Question: I set up a somehow complex project using on a with . I extended umbraco using own .Net Code in an assebmly and razor code in the backend's -section. Since some point in development I'm not able to create users in the backend anymore. I do not get any error message but there is just no user created. I did not implement a custom UsersMembershipProvider. As far as I can see I do not interfere the user creation process at all. I can not find any information in the umbraco trace log file nor in the umbracoLog table in the database. How can I further investigate what happens and solve my problem?
> Can you access the "Users" section?
Yes, there is no other problem with the section or its subpages.
> Can you get to the create screen?
Yes, it looks like it should, as far as I can see.
> At what point does the user creation fail?
I can click create, the dialog closes, the tree refreshes but the user I tried to create does not exist. There is no kind of error message.
> When you say you have "set up a somehow complex project" - does this mean that it is not your project or it is and you are implying it has just grown complex.
It is my project. I wanted to say reinstalling a clean version of umbraco would be very time consuming and presumably not an option.
I installed <URL> now for better logging but there is no exception thrown. Elmah itself is working, it logs other exceptions as it should.
These two lines are the only ones showing up in my browser console while doing the complete process (open dialog, enter data, accept dialog).

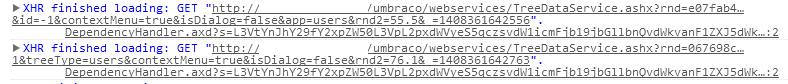
Answer: I was able to solve the problem myself. I reconfigured the umbracos' 'UsersMembershipProvider' to meet my password strength requirements like this:
'''
<add name="UsersMembershipProvider"
type="Umbraco.Web.Security.Providers.UsersMembershipProvider, Umbraco"
passwordStrengthRegularExpression="^.*(?=.{8,20})(?=.*[a-z])(?=.*[A-Z])(?=.*[_\W])(?=.*[\d]).*$"
minRequiredNonalphanumericCharacters="0"
minRequiredPasswordLength="4"
...
/>
'''
When creating a user using the umbraco backend (webinterface), 'umbraco.userTasks.Save()' is called internally. This uses 'Umbraco.Core.Security.MembershipProviderExtensions.GetUsersMembershipProvider()' to get the MembershipProvider defined in the web.config file. It then generates a random password using the standard .Net method 'GeneratePassword':
'''
Membership.GeneratePassword(usersMembershipProvider.MinRequiredPasswordLength, usersMembershipProvider.MinRequiredNonAlphanumericCharacters)
'''
Because I did not change the default values of 'MinRequiredPasswordLength' and 'MinRequiredNonAlphanumericCharacters' - the 'passwordStrengthRegularExpression' is enforced independent of those two - the new user could not be created because the password could not be set. Even when changing the parameters to '8' and '1' I can not be sure that a password matching my expression is generated every time, which is why I needed to change my regex to a less secure one:
'''
^.*(?=.{8,20})(?=.*[a-zA-Z])(?=.*[_\W]).*$
'''
Unfortunately I do not see any option to change this because this mechanism to create users is deeply integrated into umbraco. Additionally, I do not understand why there is no exception logged, as the code creating the user seems to log exceptions:
'''
catch (Exception exception)
{
LogHelper.Error<userTasks>(string.Format("Failed to create the user. Error from provider: {0}", providerError.ToString()), exception);
return false;
}
'''
Even if I was able to resolve my issue I think the behaviour and achritecture of umbraco is very untransparent in this part of it. I was able to create a new backend user using umbracos own methods all the time because they do not do the password complexity checks as the MembershipProvider does. There should not be different ways to do the same because then it's very hard to debug if you encounter any issues.